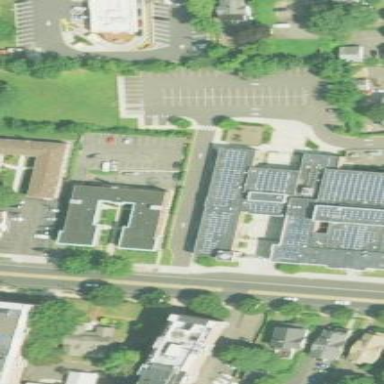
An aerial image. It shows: School.